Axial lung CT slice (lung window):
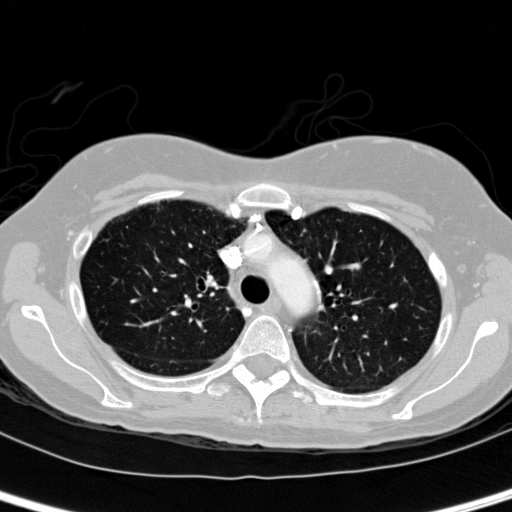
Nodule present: no